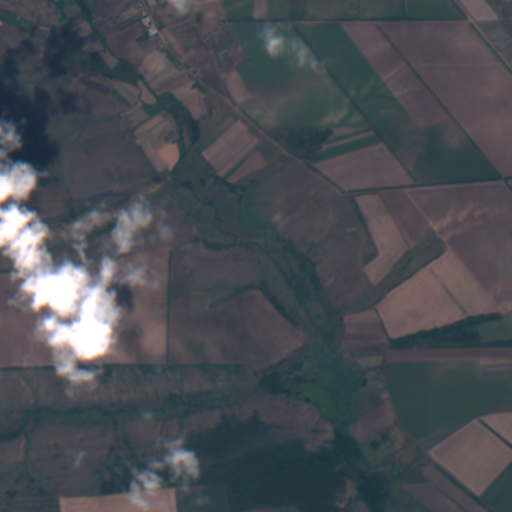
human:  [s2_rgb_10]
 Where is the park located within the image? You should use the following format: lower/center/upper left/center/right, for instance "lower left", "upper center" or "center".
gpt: The park is located in the upper center of the image.
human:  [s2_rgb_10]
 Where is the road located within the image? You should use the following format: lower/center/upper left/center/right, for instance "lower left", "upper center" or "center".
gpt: There is no road in the image.